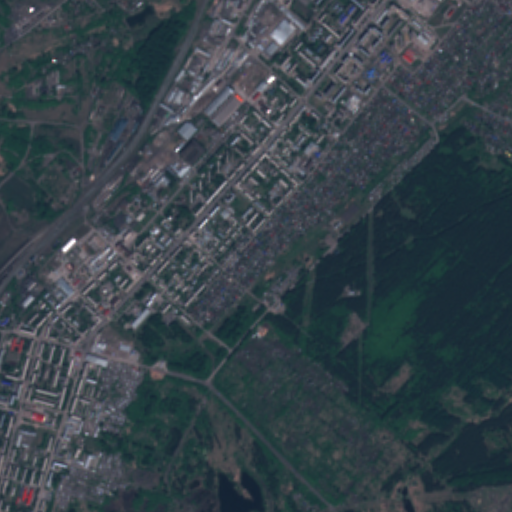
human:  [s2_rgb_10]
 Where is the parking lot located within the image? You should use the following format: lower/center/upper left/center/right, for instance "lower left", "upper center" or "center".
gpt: The parking lot is located in the upper right of the image.
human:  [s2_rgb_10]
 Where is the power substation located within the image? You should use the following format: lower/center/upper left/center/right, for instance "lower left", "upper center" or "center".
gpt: The power substation is located in the upper center of the image.
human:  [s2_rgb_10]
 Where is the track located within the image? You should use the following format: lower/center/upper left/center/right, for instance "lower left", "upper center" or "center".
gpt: The track is located in the lower left of the image.
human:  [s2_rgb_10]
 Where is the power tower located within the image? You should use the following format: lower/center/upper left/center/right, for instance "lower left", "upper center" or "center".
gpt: There is no power tower in the image.